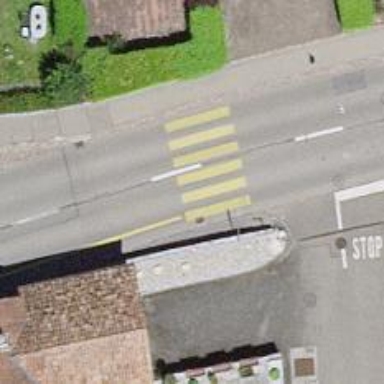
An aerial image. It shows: Uncontrolled zebra crossing on the road.